Interaction volume radius: 5 \u00c5
Interaction volume height: 15 \u00c5
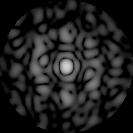
Disorder parameter: 0.7651